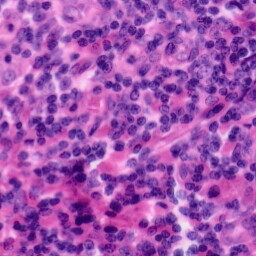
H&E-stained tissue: Tonsil